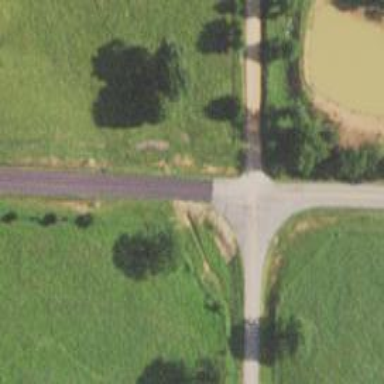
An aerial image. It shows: Tertiary road.